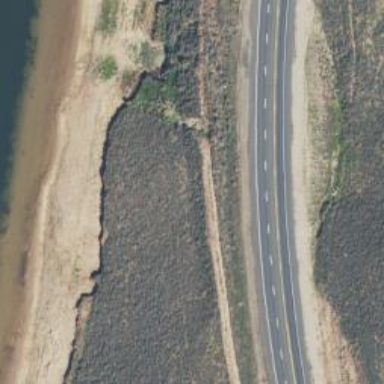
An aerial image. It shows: Abandoned road.